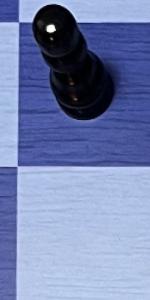
Label: Empty